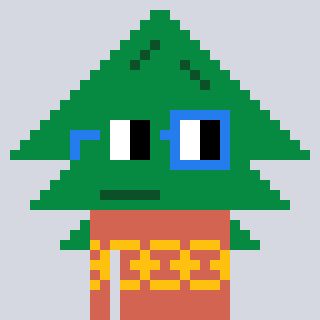
a pixel art character with square green and blue glasses, a fir-shaped head and a peachy-colored body on a cool background